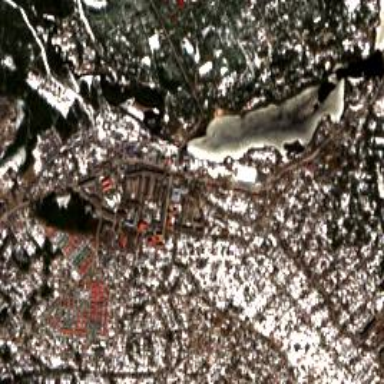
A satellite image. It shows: Town.